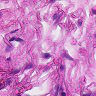
Metastatic tissue present: no